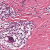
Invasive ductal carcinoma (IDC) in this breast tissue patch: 0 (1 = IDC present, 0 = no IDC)